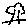
Label: tree